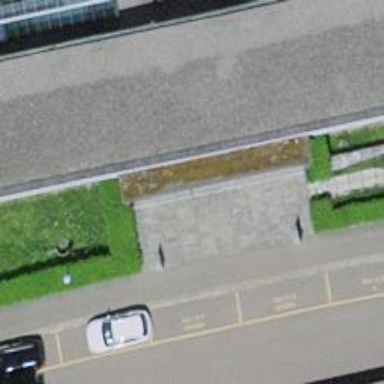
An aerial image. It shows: Steps made of paving stones.